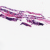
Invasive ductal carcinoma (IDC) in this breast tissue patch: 0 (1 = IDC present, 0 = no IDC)